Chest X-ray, PA view. Patient: 52 years old, sex M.
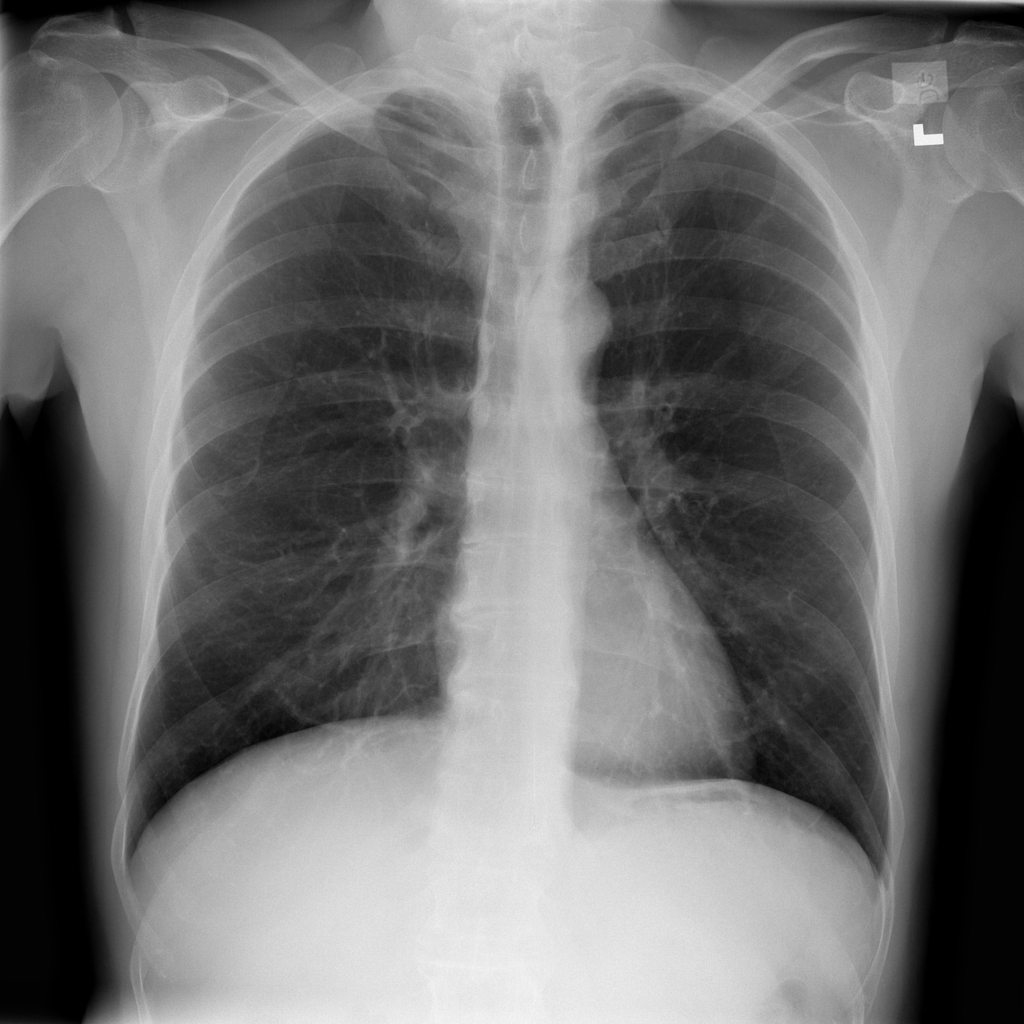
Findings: No Finding